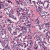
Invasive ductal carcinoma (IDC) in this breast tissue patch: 1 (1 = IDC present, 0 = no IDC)